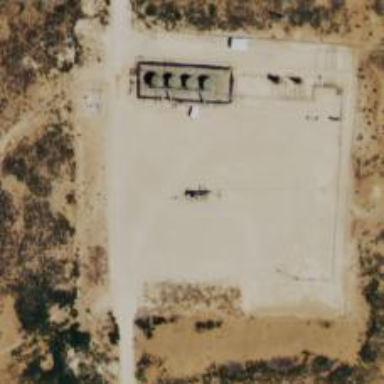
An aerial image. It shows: Petroleum well.